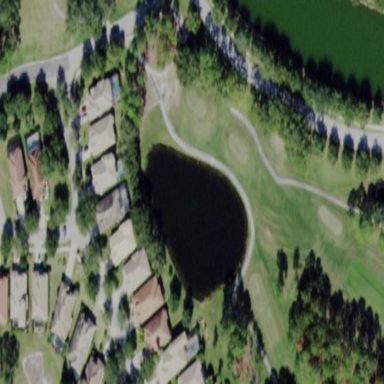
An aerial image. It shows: Water hazard in golf course. The hazard is natural water feature.